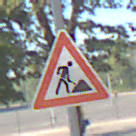
Verkehrszeichen: Arbeitsstelle
Umgebung: Outdoor, Urban
Tageszeit: MorningAfternoon
Wetter: Clear
Licht: Natural
Jahreszeit: NotSpecified
Kontrast: HighContrast